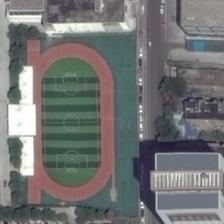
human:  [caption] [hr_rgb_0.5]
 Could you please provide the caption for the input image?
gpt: a playground next to a road is surrounded by many buildings .

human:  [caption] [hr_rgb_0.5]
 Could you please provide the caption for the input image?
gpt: a playground is surrounded by some green trees and many buildings .

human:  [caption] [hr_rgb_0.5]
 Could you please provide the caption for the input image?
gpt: dosens of cars are parked near this standard football field .

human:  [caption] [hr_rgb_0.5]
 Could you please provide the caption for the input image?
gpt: some buildings and green trees are around a playground .

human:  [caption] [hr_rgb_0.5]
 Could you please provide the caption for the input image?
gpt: a playground next to a road is surrounded by many buildings .